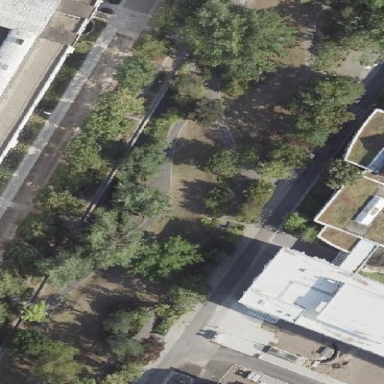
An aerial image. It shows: Park.